Question: I'm creating a custom collection that encapsulates a ConcurrentDictionary. I found a lot of information on encapsulating/inheriting from a generic collection but nothing specific to concurrent collections. Here is a code snippet of my base case, followed by some general questions.
'''
class ItemCollection
{
private ConcurrentDictionary<string, Item> Collection;
public ItemCollection() { Collection = new ConcurrentDictionary<string, Item>(); }
public bool TryAdd(string webId, string name) { return Collection.TryAdd(webId, new Item(name)); }
public bool TryAdd(string webId, Item item) { return Collection.TryAdd(webId, item); }
public bool TryUpdate(KeyValuePair<string, Item> entry, Data data)
{
Item newItem = entry.Value;
newItem.AddData(data);
return Collection.TryUpdate(entry.Key, newItem, entry.Value);
}
}
'''
- - - 'class ItemCollection : ConcurrentDictionary<string, Item>'<URL>-
'public IEnumerable<TResult> Select<ItemCollection, TResult>(this ItemCollection source, Func<KeyValuePair<string, Item>, TResult> selector) { return Collection.Select(selector); }'
If I inherit the ConcurrentDictionary it results in an implementation like

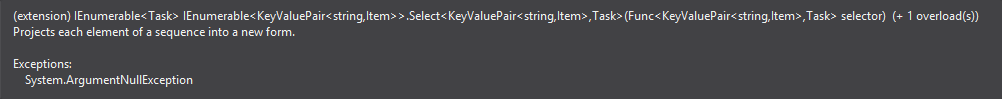
Answer: The question is bordering on "too broad". That said, some basic answers can be provided. For more detail, you will have to narrow your question(s) down further, dealing with smaller, more specific issues at a time, and preferably presenting those questions individually.
In the meantime:
> Is encapsulating concurrent collections in this manner acceptable, or is this moving into the realm of creating your own thread-safe collection from a generic collection?
"Acceptable" is a broad concept, but...yes, there's nothing wrong with the approach.
> Is the custom collection thread-safe?
"Thread safe" is a vague term. But in general, I'd say "yes". Your class doesn't maintain any of its own state at all, instead delegating all state to a class that thread-safe. So for the usual concerns of thread-safety, the class state itself should be fine.
Note that the 'TryUpdate()' method does also modify the passed-in object, which is done in a thread-safe way. But that's more about the thread safety of that object, not of your collection.
> Is inheriting a concurrent collection ever acceptable? Like so class ItemCollection : ConcurrentDictionary and if so what are some guidelines, similar to this for inheriting from non-concurrent collections.
It's always "acceptable" to inherit a non-sealed class. Whether it's to do so is a different matter. Inheritance is most useful when the inherited class has useful protected and/or virtual members that the derived class can use to actually extend or otherwise modify the behavior of the inherited class.
Otherwise, extension methods are often a better approach.
In any case, I would not expect that guidance for inheritance of collections would vary much if at all depending on whether the collection is thread-safe or not.
> How do you implement forwarding methods for methods like Select? I tried a series of variations like the following but can't get it to work:
"Methods like Select()" are implemented as extension methods, and rely on the object itself implementing 'IEnumerable<T>' (for some such methods, 'IEnumerable' is good enough). If you want your custom collection to be able to use those methods, you'll have to implement the appropriate interface for the extension method(s) you want to be used with your class.
Naturally, in your implementation of an interface, you can delegate the actual operation to the encapsulated collection.